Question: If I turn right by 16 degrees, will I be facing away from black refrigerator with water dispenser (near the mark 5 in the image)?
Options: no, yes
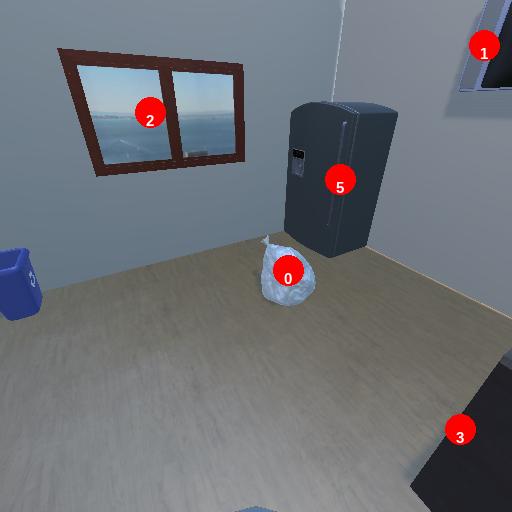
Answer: no